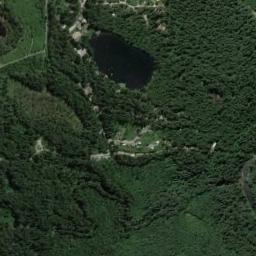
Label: forest